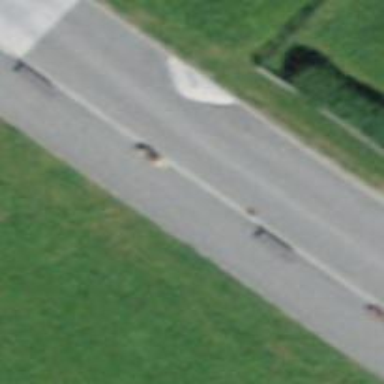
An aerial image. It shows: Bench for seating.